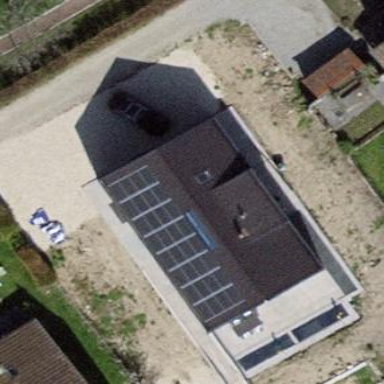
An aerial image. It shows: Solar power generator utilizing photovoltaic technology with solar photovoltaic panels.